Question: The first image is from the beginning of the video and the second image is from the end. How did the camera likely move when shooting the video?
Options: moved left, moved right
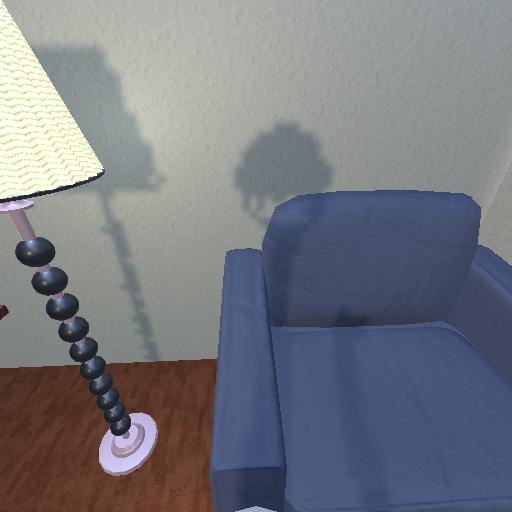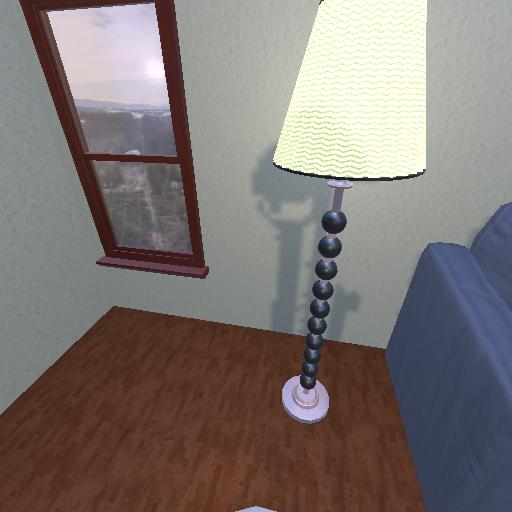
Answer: moved left